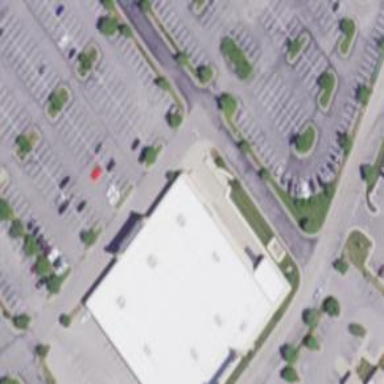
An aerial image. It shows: Retail building.